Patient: sex M, age 61
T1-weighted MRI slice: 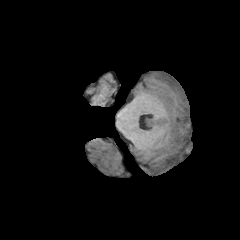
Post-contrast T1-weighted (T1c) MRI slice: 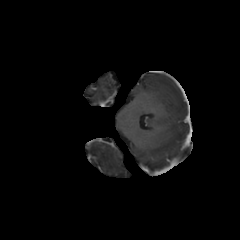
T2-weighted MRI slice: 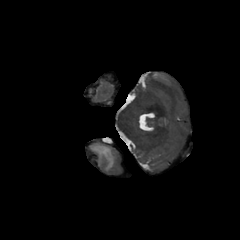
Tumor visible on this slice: yes
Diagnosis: Glioblastoma, IDH-wildtype
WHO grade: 4